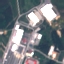
Land use / land cover class: Industrial